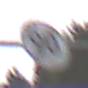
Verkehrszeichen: EndeGeschwindigkeit90
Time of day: SunriseSunset
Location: Outdoor (Nature)
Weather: Clear
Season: NotSpecified
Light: Natural